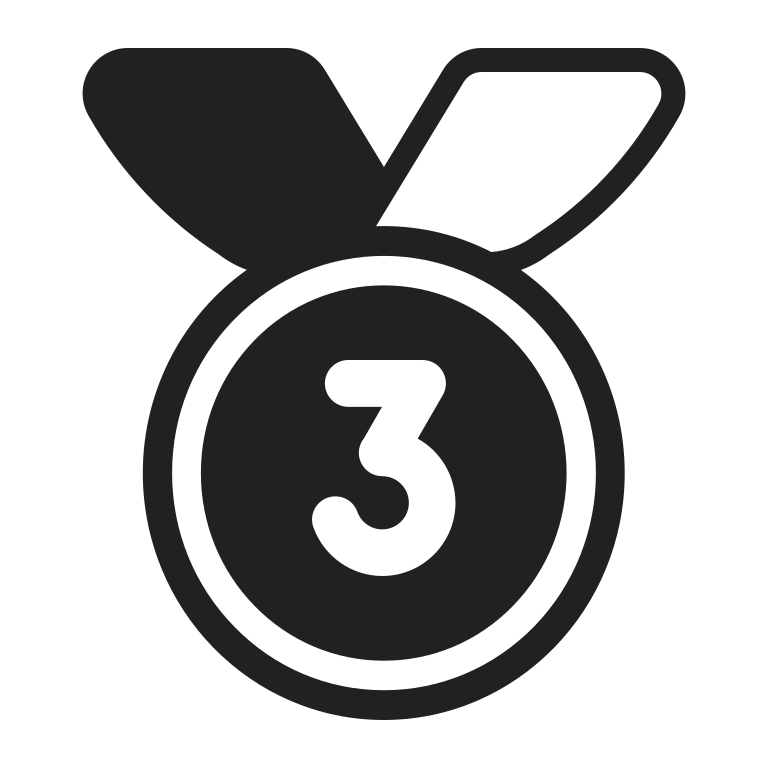
3rd place medal high contrast